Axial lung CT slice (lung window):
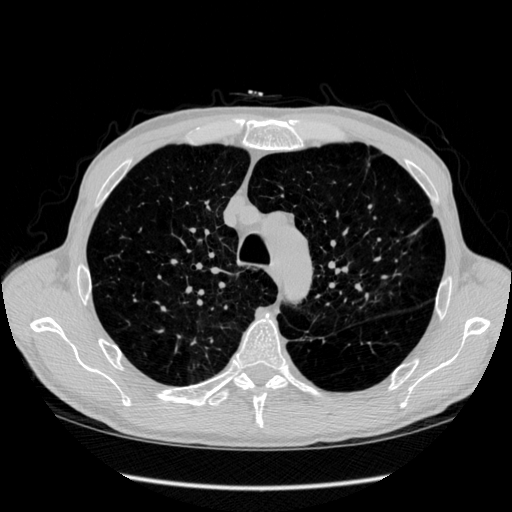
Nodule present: no